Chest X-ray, PA view. Patient: 56 years old, sex F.
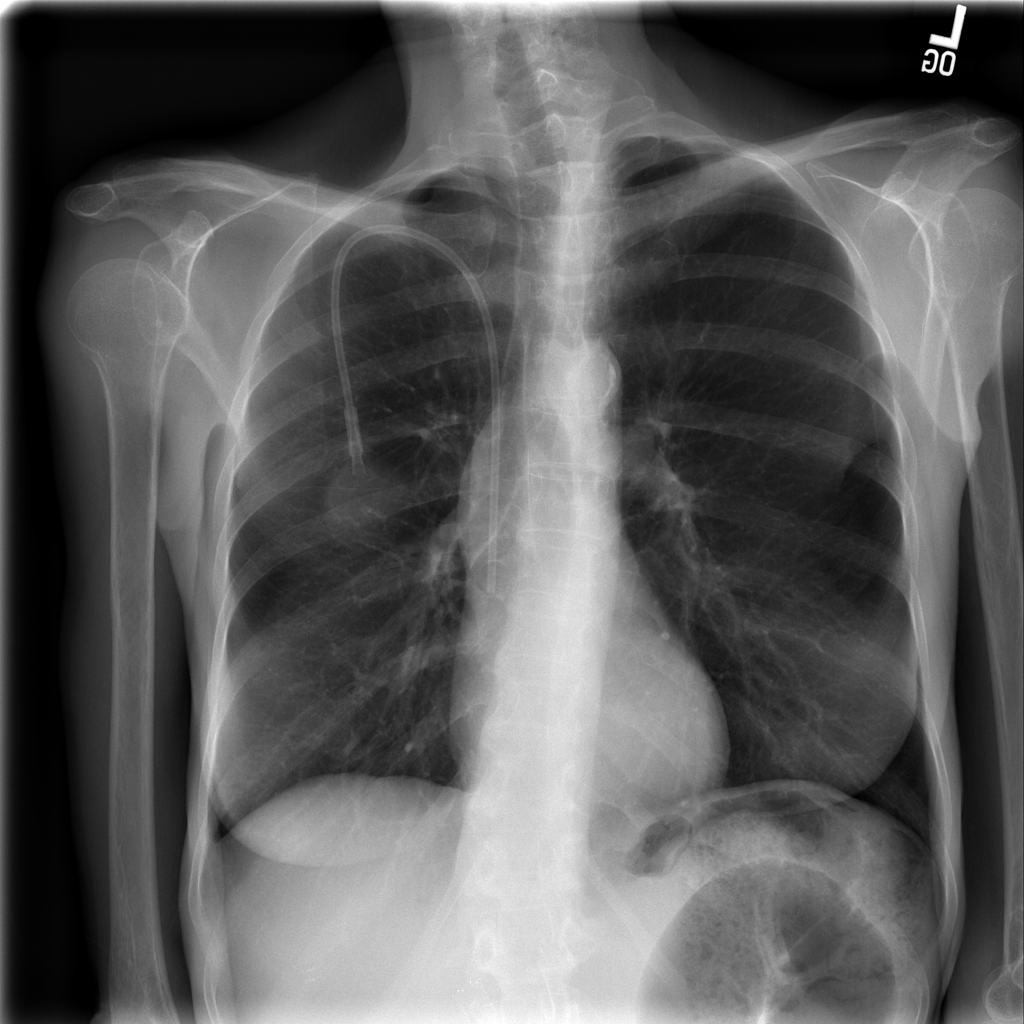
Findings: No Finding